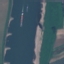
Land use / land cover class: River